Question: I am experiencing an issue with CSS3 gradients within a backend i am developing.
Firefox is rendering the gradient fine, but Safari creates strange extra lines of the same colour withing the gradient.
See the images for comparison.
Safari / Firefox

Can anyone point me to a cause? Would be great! Thank you, guys.
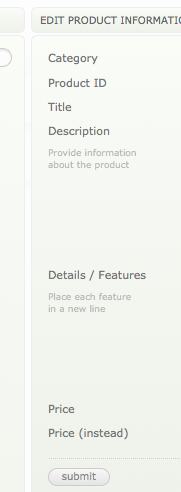
Answer: The colors used do not have enough contrast. What you're seeing is a browser implementation of what to do when there is not enough color depth supported. Safari takes an approach where it "guesses" what the intermittent, unsupported colors are, making what appear to be lines. Firefox takes another approach. It uses what's called <URL>, where it takes a bit of one color and speckles it over the other color to give the appearance of gradation where there isn't enough contrast.
Possible solutions are increase the contrast or make a gradient in Photoshop or whatnot and apply the dithering manually.